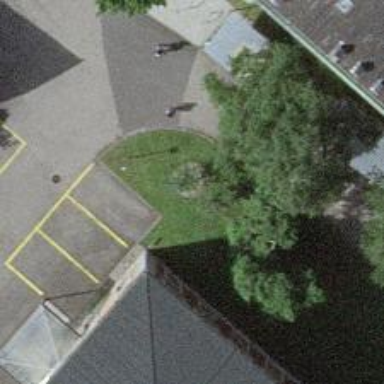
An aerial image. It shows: Evergreen needle-leaved tree.